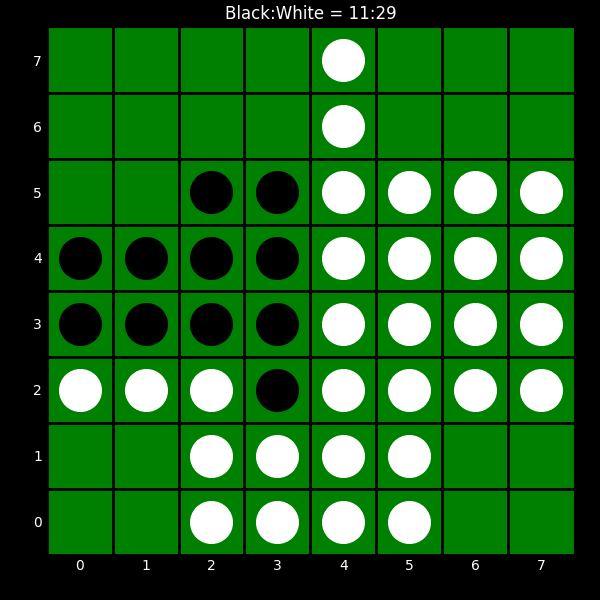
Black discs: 11
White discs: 29